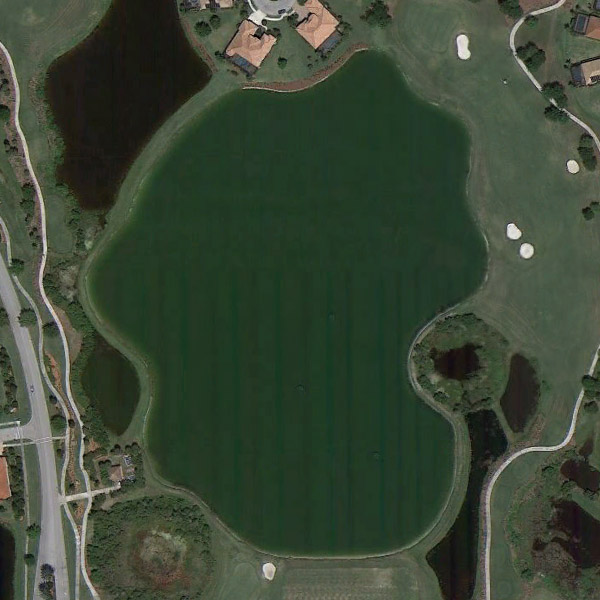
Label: Pond